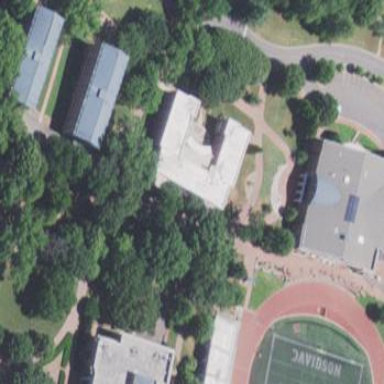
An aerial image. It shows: College building.